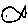
Label: fish